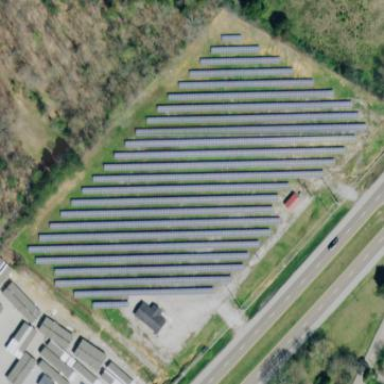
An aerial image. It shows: Solar power plant utilizing photovoltaic technology to generate electricity.